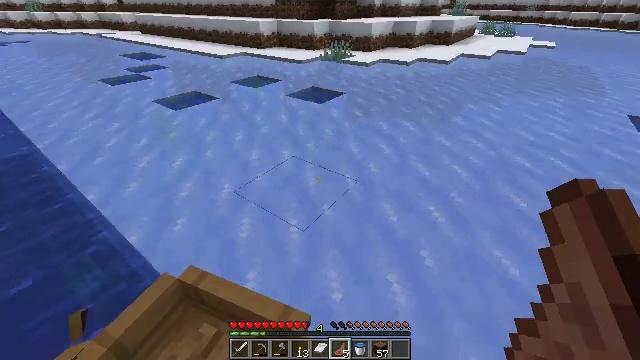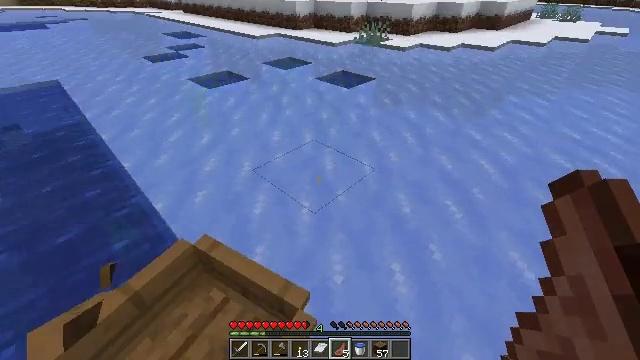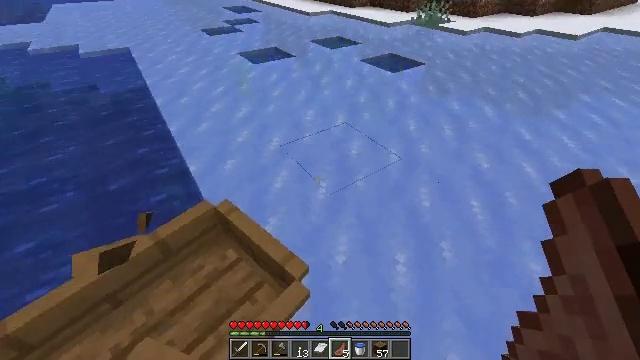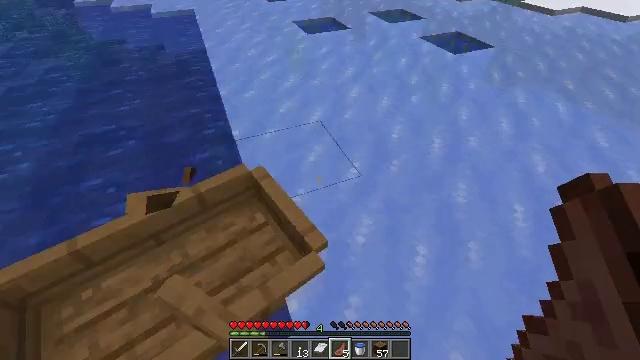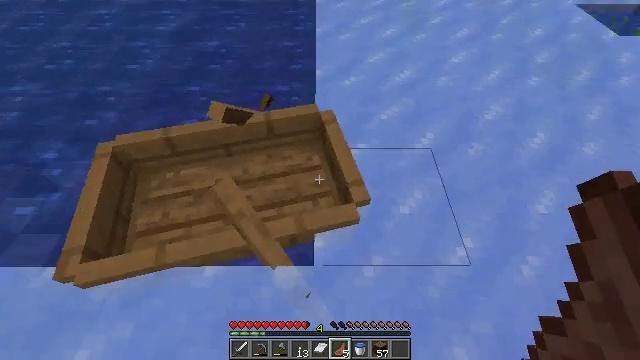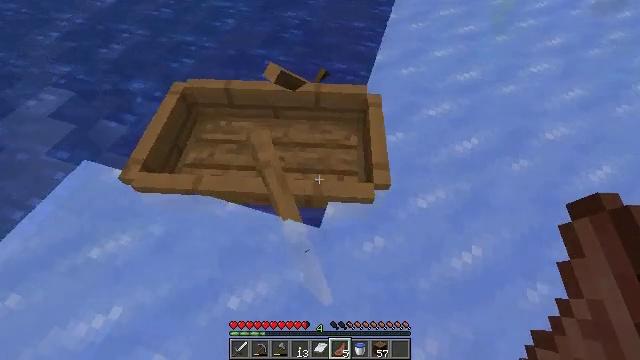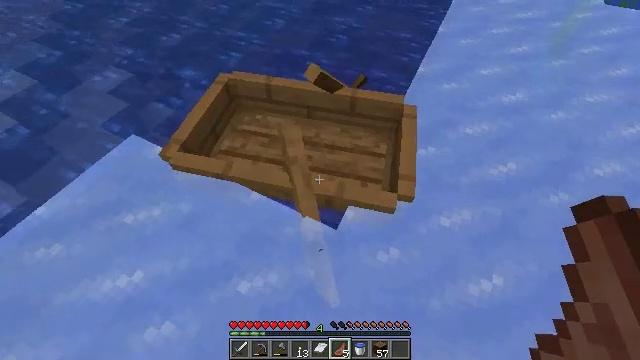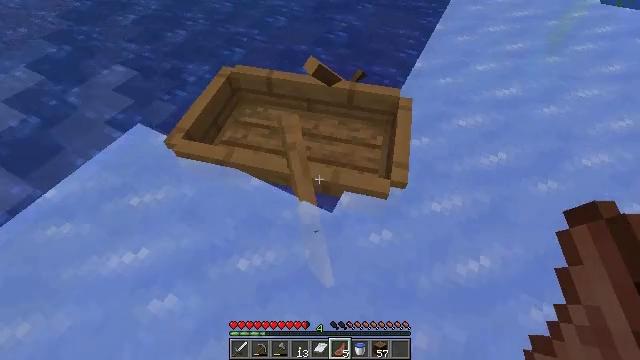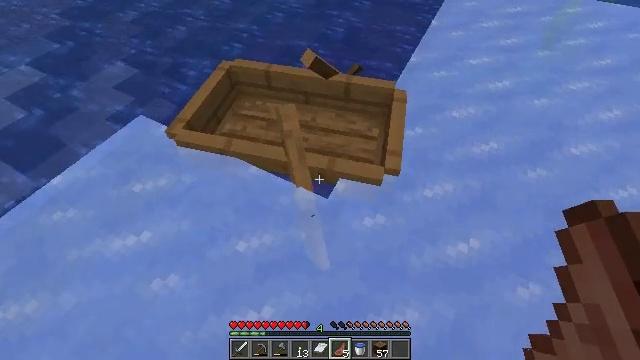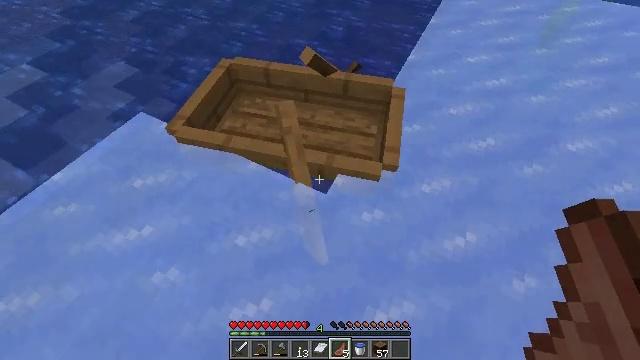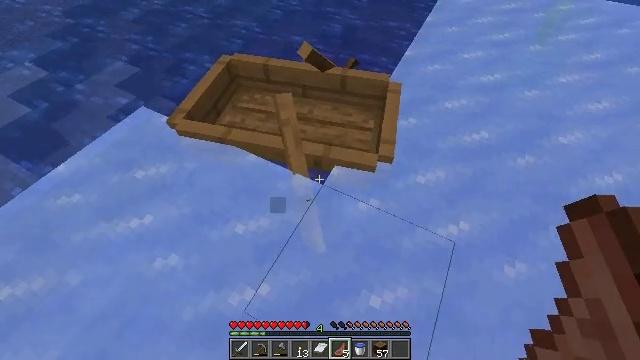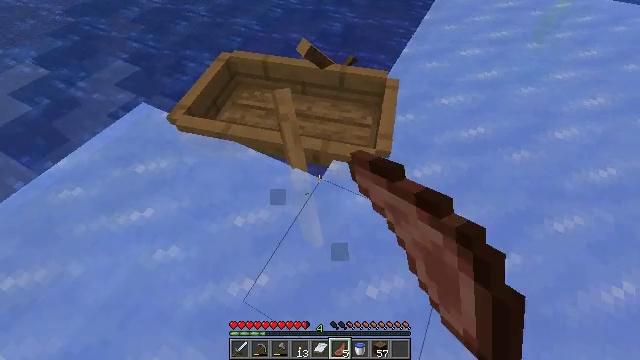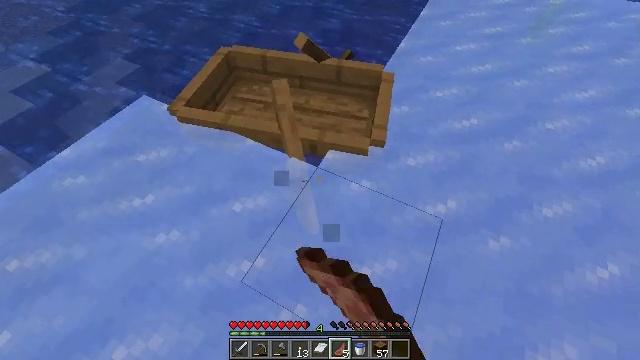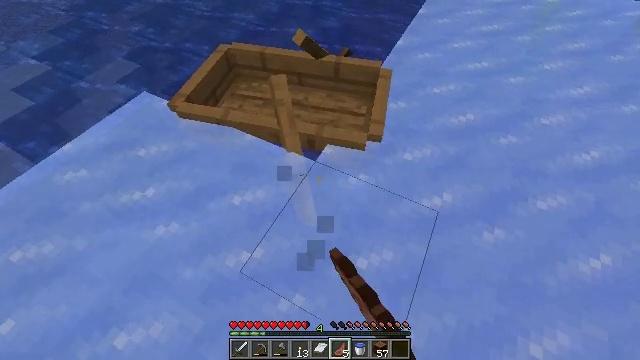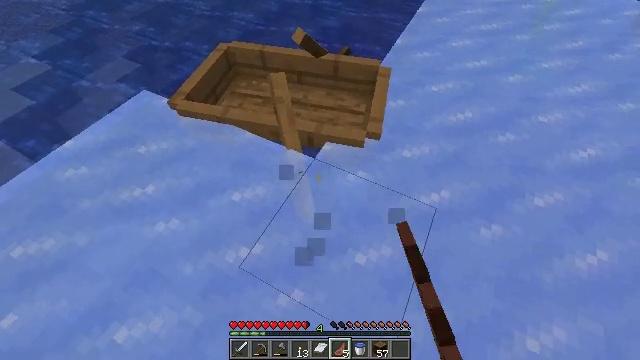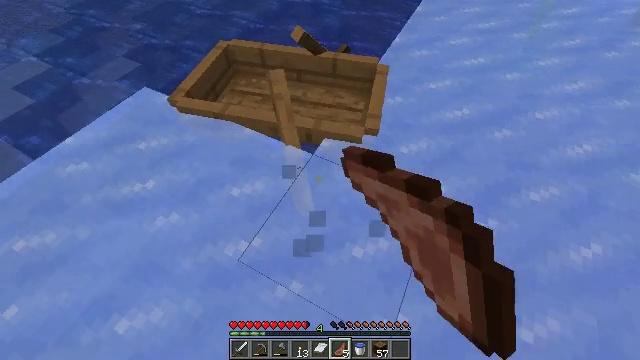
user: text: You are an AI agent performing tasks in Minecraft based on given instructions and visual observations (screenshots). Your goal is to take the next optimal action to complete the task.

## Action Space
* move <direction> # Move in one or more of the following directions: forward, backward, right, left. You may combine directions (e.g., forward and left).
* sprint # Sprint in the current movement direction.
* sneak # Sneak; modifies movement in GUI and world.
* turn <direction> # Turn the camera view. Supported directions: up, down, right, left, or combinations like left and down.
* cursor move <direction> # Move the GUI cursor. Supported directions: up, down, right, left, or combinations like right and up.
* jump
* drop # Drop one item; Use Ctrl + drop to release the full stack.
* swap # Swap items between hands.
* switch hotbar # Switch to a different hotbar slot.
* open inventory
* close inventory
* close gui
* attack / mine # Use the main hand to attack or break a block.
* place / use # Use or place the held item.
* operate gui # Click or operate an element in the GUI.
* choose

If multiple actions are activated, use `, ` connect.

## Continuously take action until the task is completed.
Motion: motion action
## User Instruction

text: Mine the ice block.
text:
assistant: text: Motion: move right, turn left and down
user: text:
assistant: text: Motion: move right, turn left and down
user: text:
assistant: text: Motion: move right, turn left and down
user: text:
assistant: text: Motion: move right, turn left and down
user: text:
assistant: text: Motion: turn left and down
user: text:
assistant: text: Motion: turn left and up
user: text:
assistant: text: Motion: no_op
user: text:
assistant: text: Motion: no_op
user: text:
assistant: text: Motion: no_op
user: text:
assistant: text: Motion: attack / mine
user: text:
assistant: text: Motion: attack / mine
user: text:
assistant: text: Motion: attack / mine
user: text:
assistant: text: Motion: attack / mine
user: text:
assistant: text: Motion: attack / mine
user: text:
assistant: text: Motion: attack / mine
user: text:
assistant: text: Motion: attack / mine
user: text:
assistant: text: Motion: attack / mine
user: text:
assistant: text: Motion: move forward, attack / mine
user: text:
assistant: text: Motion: move forward, attack / mine
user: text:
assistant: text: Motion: move forward, attack / mine
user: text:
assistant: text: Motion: move forward, attack / mine
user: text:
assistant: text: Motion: attack / mine
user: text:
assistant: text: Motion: turn left, attack / mine
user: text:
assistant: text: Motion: turn left, attack / mine
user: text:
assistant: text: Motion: attack / mine
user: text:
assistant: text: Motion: attack / mine
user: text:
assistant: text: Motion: turn left, attack / mine
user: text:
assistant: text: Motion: attack / mine
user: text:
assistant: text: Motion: attack / mine
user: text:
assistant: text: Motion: attack / mine